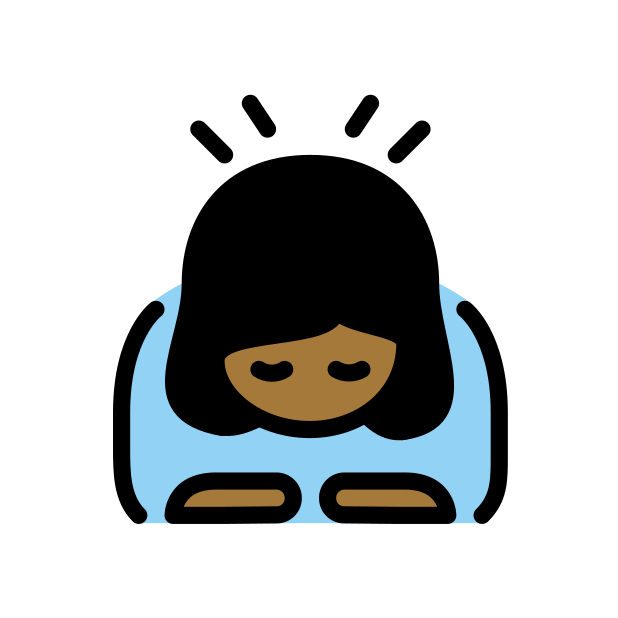
woman bowing: medium-dark skin tone